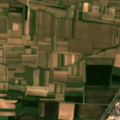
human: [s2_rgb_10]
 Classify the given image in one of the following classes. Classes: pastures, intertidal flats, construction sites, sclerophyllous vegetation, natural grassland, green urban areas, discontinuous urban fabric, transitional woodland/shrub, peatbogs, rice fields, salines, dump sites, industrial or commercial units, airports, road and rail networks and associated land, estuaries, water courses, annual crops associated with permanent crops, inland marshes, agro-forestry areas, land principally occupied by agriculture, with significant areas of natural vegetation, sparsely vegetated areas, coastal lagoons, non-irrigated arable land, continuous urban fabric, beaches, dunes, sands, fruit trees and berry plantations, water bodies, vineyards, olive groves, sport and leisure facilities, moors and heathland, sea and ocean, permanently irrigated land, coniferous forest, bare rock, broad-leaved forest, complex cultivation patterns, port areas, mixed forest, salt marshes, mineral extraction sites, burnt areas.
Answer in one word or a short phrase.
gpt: non-irrigated arable land, vineyards